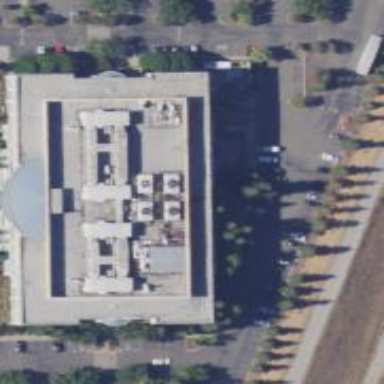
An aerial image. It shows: Office building.